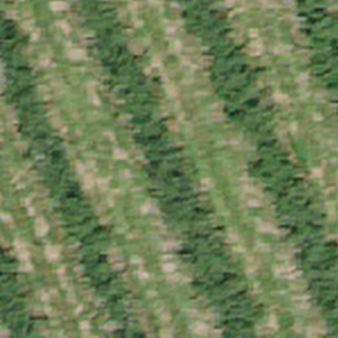
Label: other